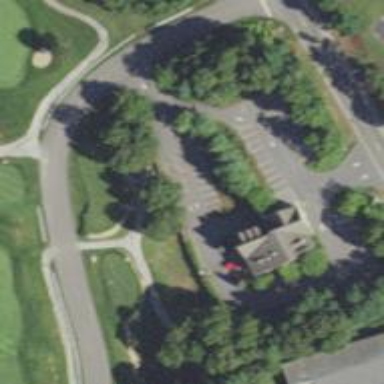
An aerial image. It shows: Service road used as golf cart path.